Field crop: maize
Growth stage: 2
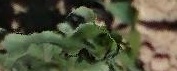
Species: maize